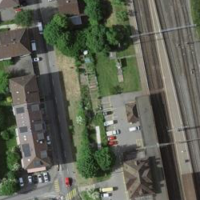
EUNIS habitat code: 57
Species observed at this site:
Centaurea scabiosa